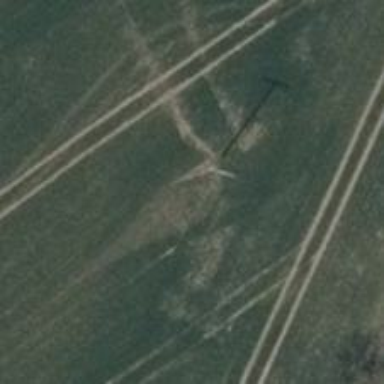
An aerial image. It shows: Power pole.